Field crop: maize
Growth stage: 2
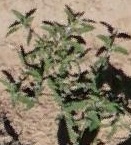
Species: atriplex